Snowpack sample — Rabbit Ears Pass, Jackson County, Colorado, USA (12/17/25, 1:08 PM MST)
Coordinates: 40.387, -106.625
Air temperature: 34 °F
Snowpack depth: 46 cm
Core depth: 30 cm
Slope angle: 6°, slope face: 165°
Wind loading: medium
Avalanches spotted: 0
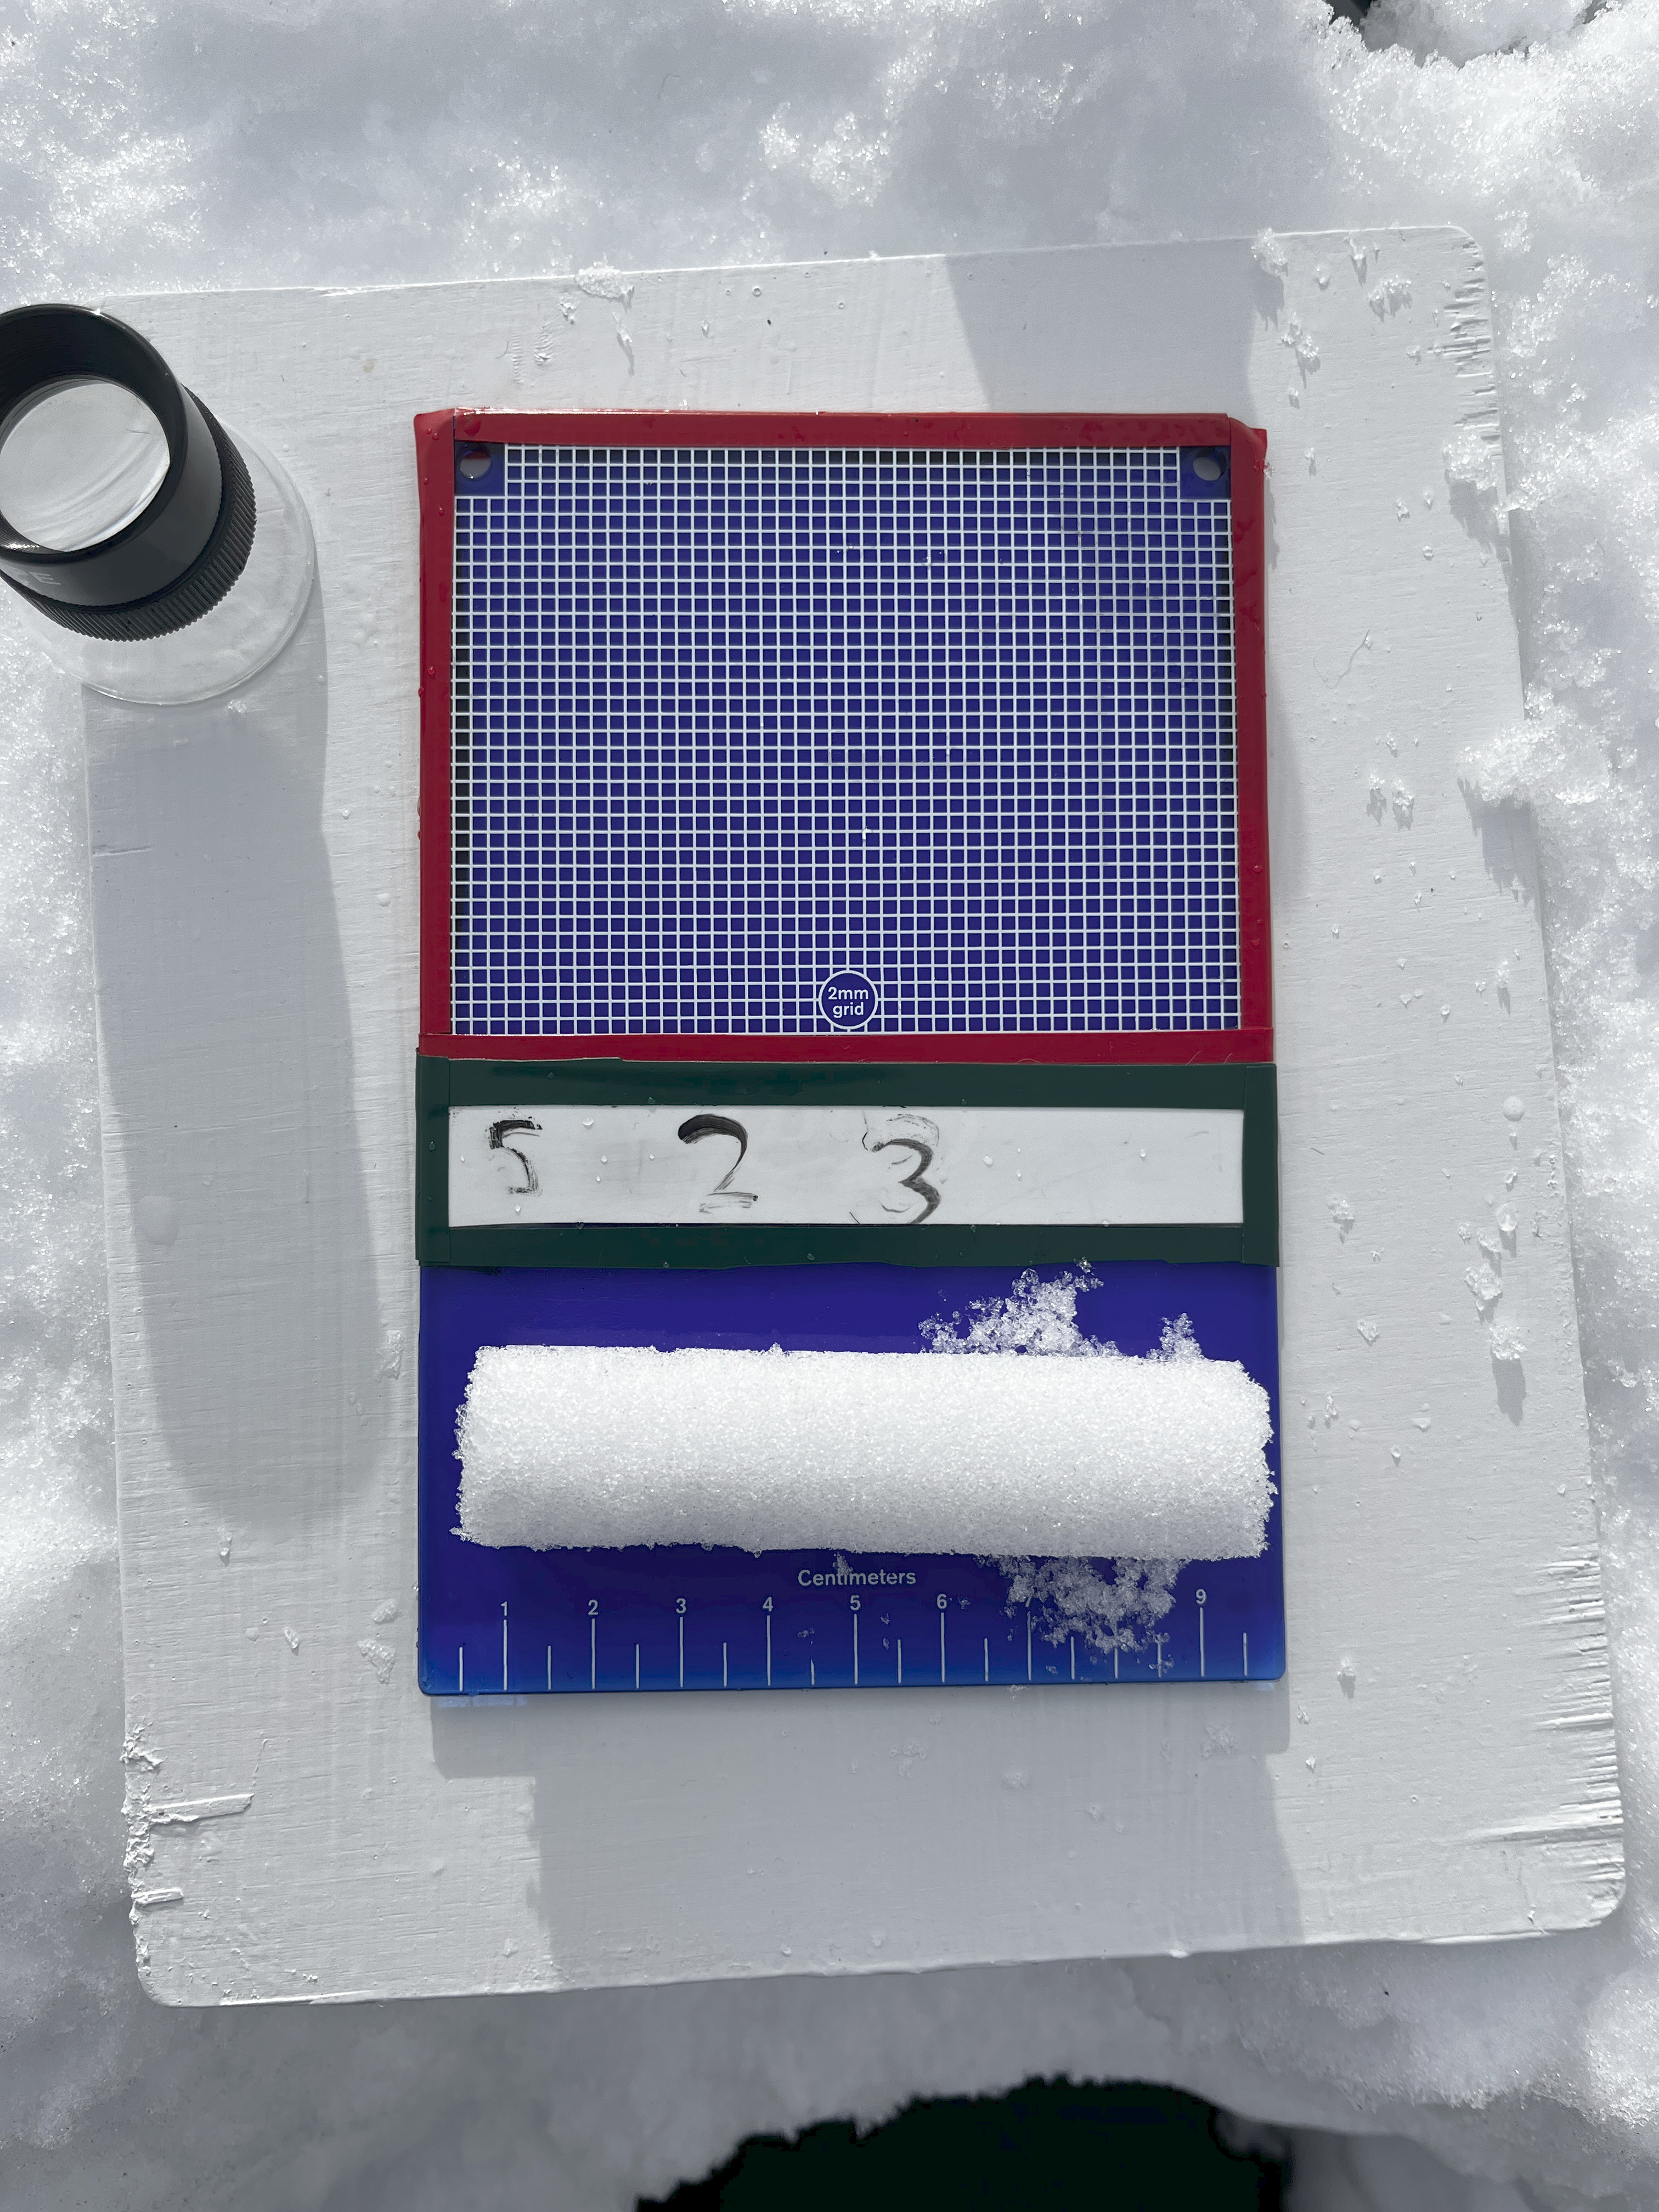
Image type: crystal_card
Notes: No avalanches spotted nearby, although collected in a meadowy area with minimal risk on this face of the pass.